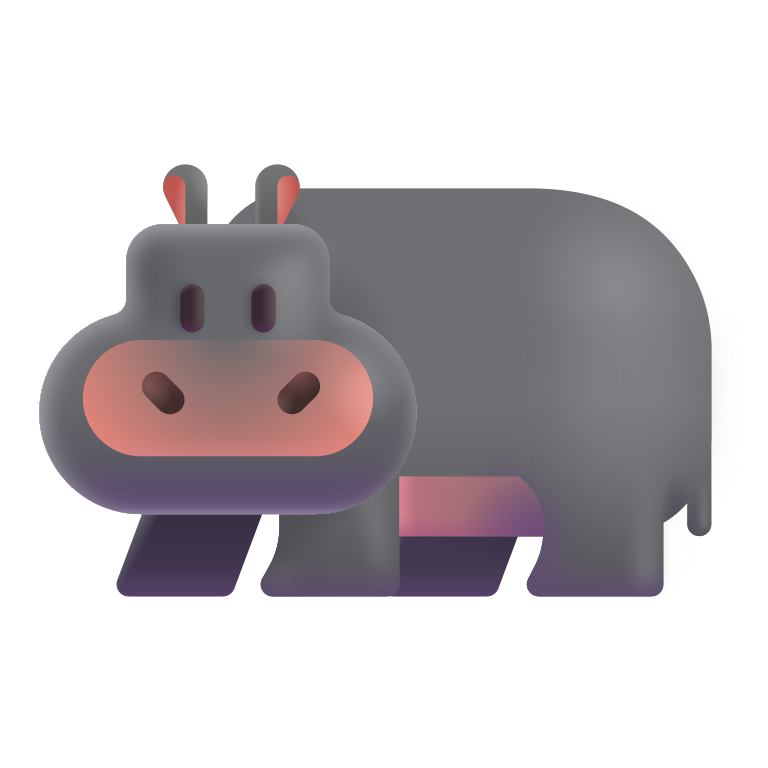
hippopotamus color